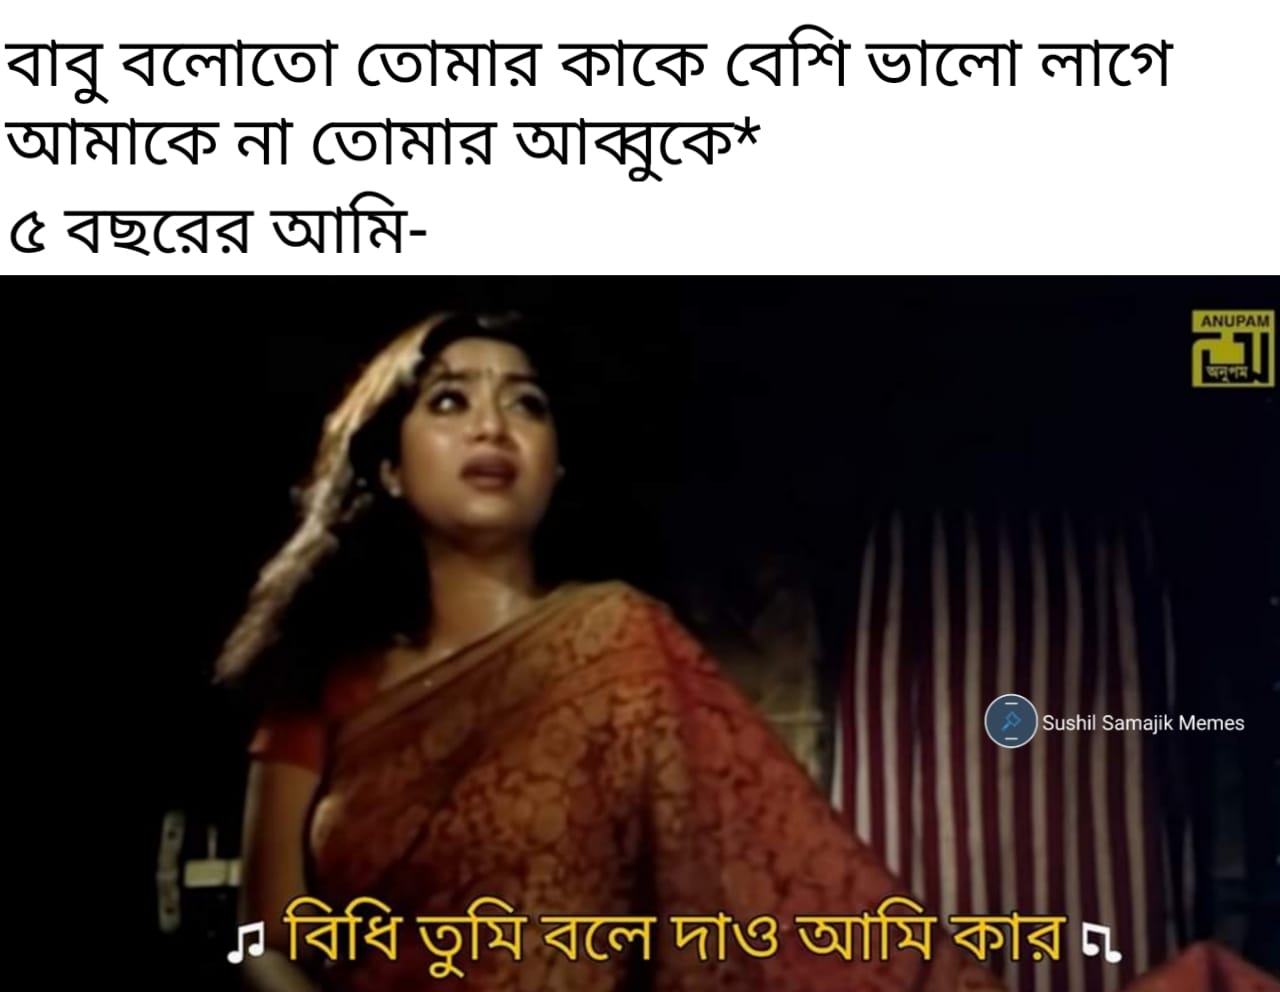
Caption: বাবু বলোতো তোমার কাকে বেশি ভালো লাগে    আমাকে না তোমার আব্বুকে*    ৫ বছরের আমি -    বিধি তুমি বলে দাও আমি কার
Label: non-hate